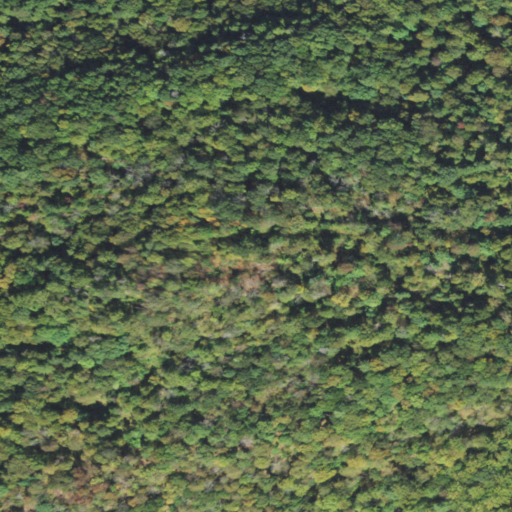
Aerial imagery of mountain in Pennsylvania named The Knob containing deciduous forest and mixed forest